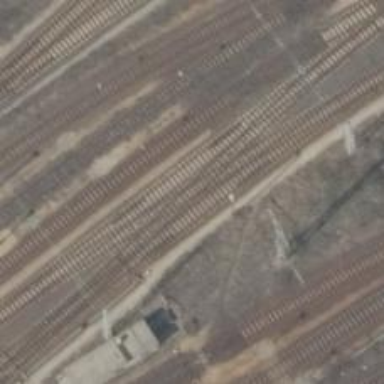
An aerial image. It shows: Railway crossing.